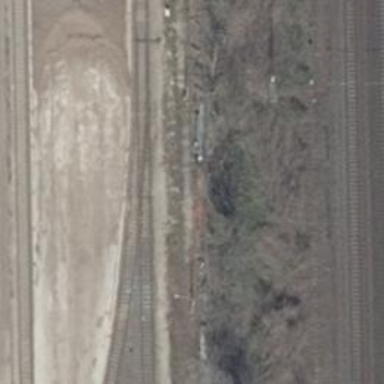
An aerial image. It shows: Railway switch.